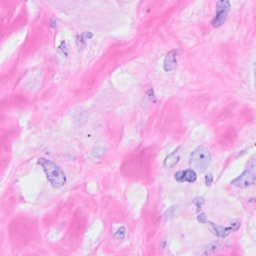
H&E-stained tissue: Breast